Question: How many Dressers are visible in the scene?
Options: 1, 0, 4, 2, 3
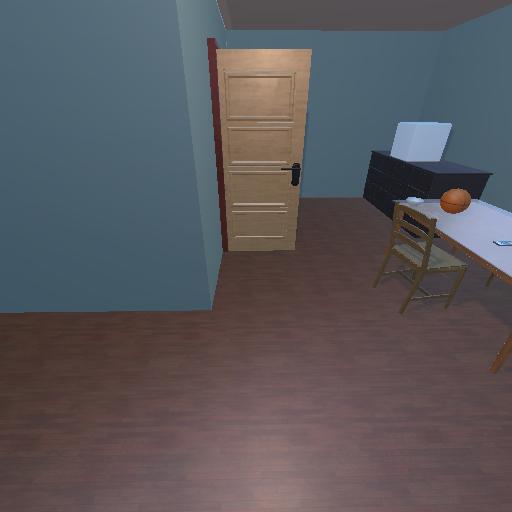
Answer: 1